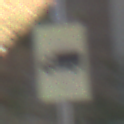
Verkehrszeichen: KFZZulaessigeGesamtmasse3Komma5TOhnePfeilsymbol
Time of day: Midday
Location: Roofed (Underpass)
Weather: Clear
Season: NotSpecified
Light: Natural